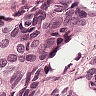
Metastatic tissue present: yes